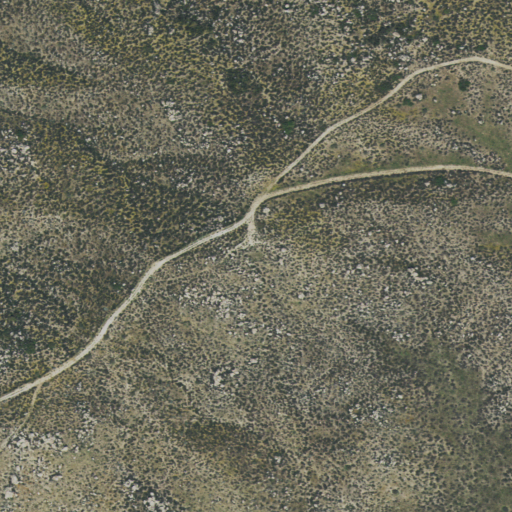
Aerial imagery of mountain in California named Billy Goat Mountain containing shrub and grassland